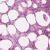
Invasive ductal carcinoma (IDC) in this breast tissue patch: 0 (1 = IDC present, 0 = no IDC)